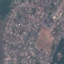
Label: Residential